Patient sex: M
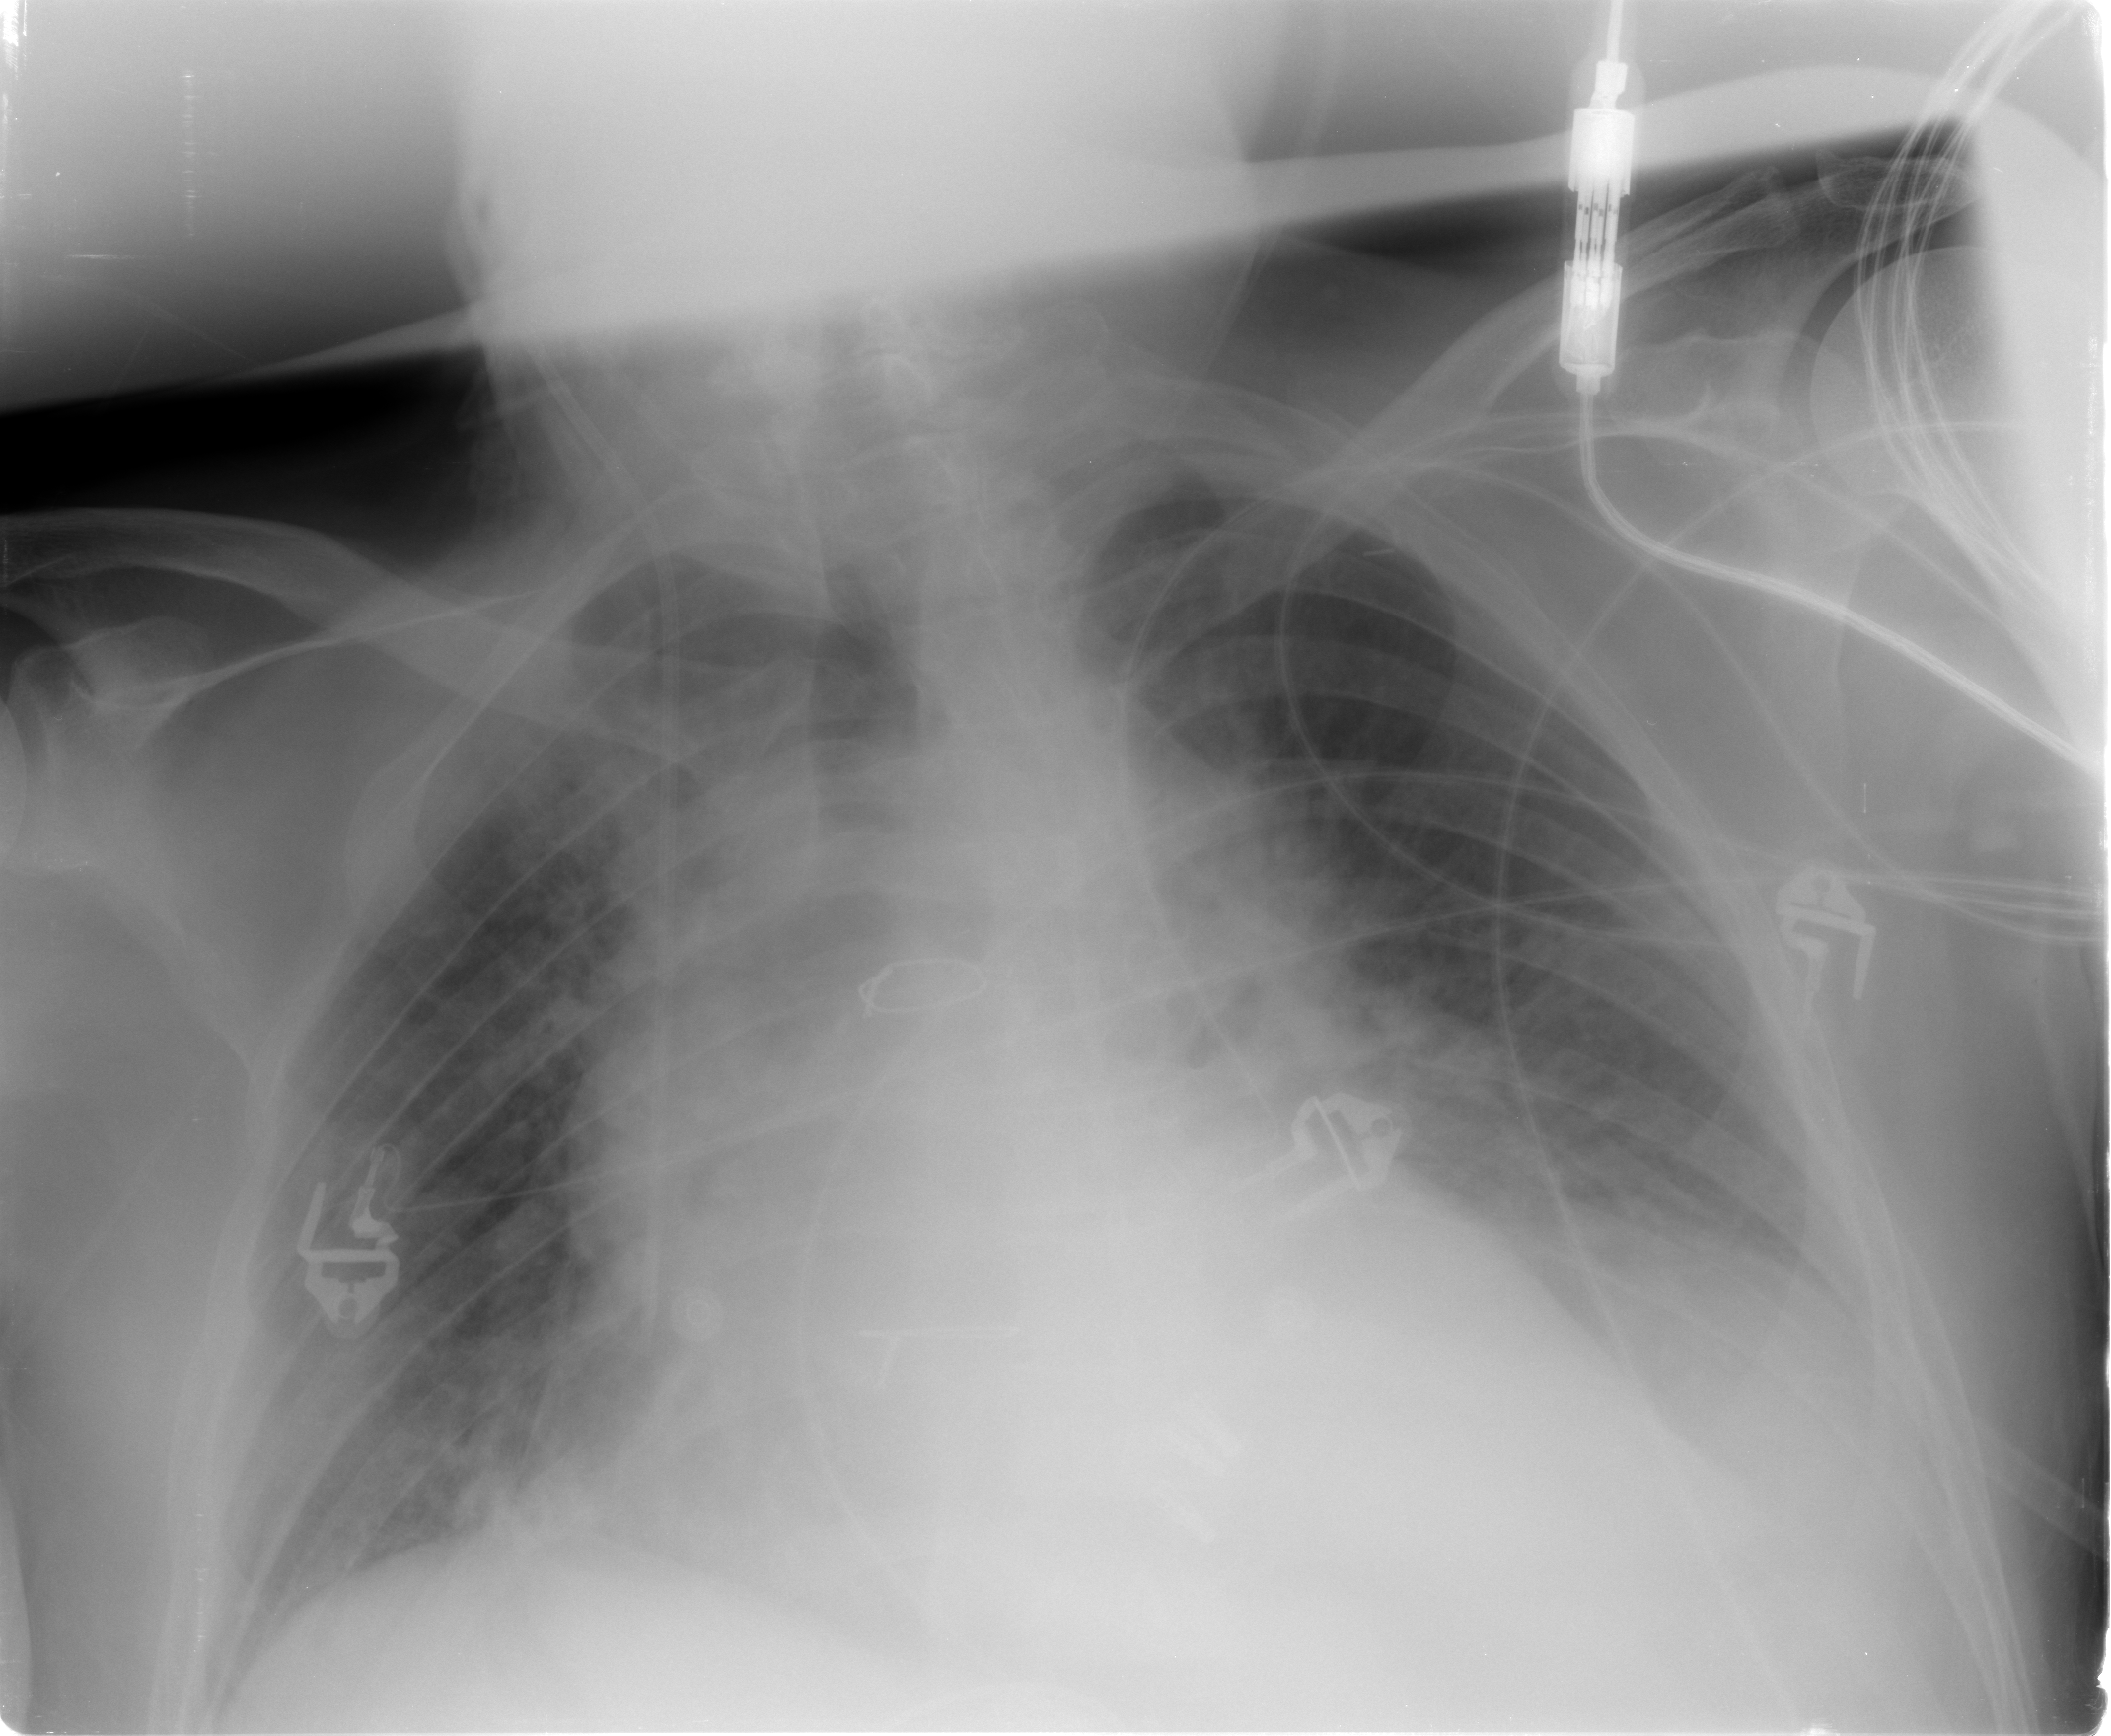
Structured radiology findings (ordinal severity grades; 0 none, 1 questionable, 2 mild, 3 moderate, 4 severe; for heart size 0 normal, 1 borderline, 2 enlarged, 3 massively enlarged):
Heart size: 3
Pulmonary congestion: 2
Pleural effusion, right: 0
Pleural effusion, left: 2
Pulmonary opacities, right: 2
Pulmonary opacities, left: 0
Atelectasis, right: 2
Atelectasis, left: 2